Question: I have a data.frame with several columns. Each column is of different "class". For instance:
is a list, "id", with individual 7803 elements.
"location" is character (7803 rows where each is a character).
is a list, "alleles", with individual 7803 elements.
is a list of lists, "clinical_significance" with 7803 elements, where each may have one to three elements inside.
Here is an example of how it looks:

and here is a small subset with dput():
'''
structure(list(id = list("rs1585931494", "rs1253996056", "rs368528867",
"rs397507487", "rs1291775716", "rs1205853831", "rs555976452",
"rs727502904", "rs1481562268"), location = c("1:140734725-140734725",
"1:140734735-140734735", "1:140734742-140734742", "1:140734743-140734743",
"1:140734752-140734752", "1:140734755-140734755", "1:140734758-140734758",
"1:140734763-140734763", "1:140734764-140734764"), alleles = list(
structure(c("G", "A"), .Dim = 2:1), structure(c("C", "A"), .Dim = 2:1),
structure(c("C", "A", "T"), .Dim = c(3L, 1L)), structure(c("G",
"A"), .Dim = 2:1), structure(c("G", "C"), .Dim = 2:1), structure(c("C",
"A"), .Dim = 2:1), structure(c("T", "A", "C"), .Dim = c(3L,
1L)), structure(c("G", "A", "T"), .Dim = c(3L, 1L)), structure(c("C",
"A", "T"), .Dim = c(3L, 1L))), clinical_significance = list(
list(), list(), structure("uncertain significance", .Dim = c(1L,
1L)), list(), list(), list(), list(), structure(c("uncertain significance",
"likely pathogenic"), .Dim = 2:1), structure("likely pathogenic", .Dim = c(1L,
1L))), consequence_type = list("missense_variant", "missense_variant",
"missense_variant", "missense_variant", "missense_variant",
"stop_gained", "missense_variant", "missense_variant", "missense_variant"),
gene_symbol = c("ENSG00000139618", "ENSG00000139618", "ENSG00000139618",
"ENSG00000139618", "ENSG00000139618", "ENSG00000139618",
"ENSG00000139618", "ENSG00000139618", "ENSG00000139618")), row.names = c(3544L,
3545L, 3547L, 3548L, 3550L, 3552L, 3554L, 3556L, 3557L), class = "data.frame")
'''
I want a simple data.frame, with a single character value per [row,column]. I am especially having trouble trying to unlist the clinical_significance list of lists. As it may contain several elements, I just want to collapse them into a single element, separated by a comma. But I am not able to get any close to that.
I have tried the following solutions:
'''
do.call(rbind.data.frame, my_df)
Error in (function (..., deparse.level = 1, make.row.names = TRUE, stringsAsFactors = default.stringsAsFactors(), :
invalid list argument: all variables should have the same length
# This "apparently" works but when I try to write it as table, it's an error
df <- dplyr::bind_rows(my_df) #or df <- purrr::map_df(my_df, dplyr::bind_rows)
Error in write.table(df) : unimplemented type 'list' in 'EncodeElement'
'''
I appreciate any feedback or suggestions.
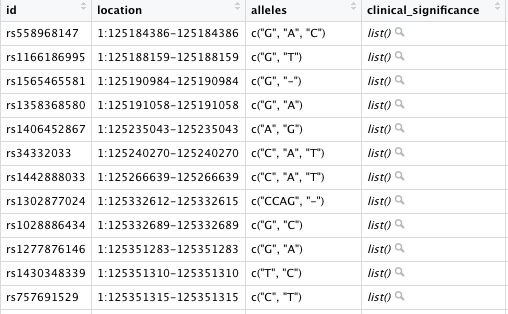
Answer: Apologies if I misunderstood what you needed, but try this 'tidyverse' solution:
'''
df |>
as_tibble(rownames=NA) |>
rownames_to_column() |>
group_by(rowname) |>
summarise(across(id:gene_symbol, ~map_chr(., ~paste(., collapse=","))))
'''
Output of the sample data you provided:
'''
> dat
# A tibble: 10 x 7
rowname id location alleles clinical_significance consequence_type gene_symbol
<chr> <chr> <chr> <chr> <chr> <chr> <chr>
1 478 rs866323699 1:140721551-140721551 G,A,C "" splice_acceptor_variant ENSG00000139618
2 479 rs1365858617 1:140721572-140721572 G,A "" missense_variant ENSG00000139618
3 481 rs955654903 1:140721574-140721574 T,C "" missense_variant ENSG00000139618
4 482 rs1291598718 1:140721575-140721575 A,AA "" stop_gained ENSG00000139618
5 484 rs35895841 1:140721578-140721578 C,A "" missense_variant ENSG00000139618
6 485 rs1389663088 1:140721586-140721586 T,C "" missense_variant ENSG00000139618
7 487 rs772872980 1:140721589-140721589 G,A "" missense_variant ENSG00000139618
8 489 rs1239580966 1:140721598-140721598 T,C "" missense_variant ENSG00000139618
9 490 rs1315761595 1:140721599-140721599 G,A "" stop_gained ENSG00000139618
10 491 rs1470673381 1:140721606-140721606 C,G "" missense_variant ENSG00000139618
'''